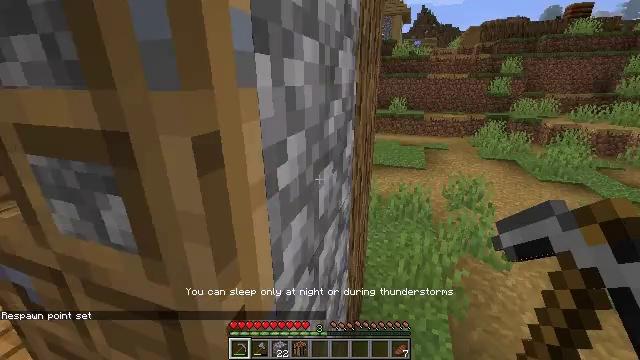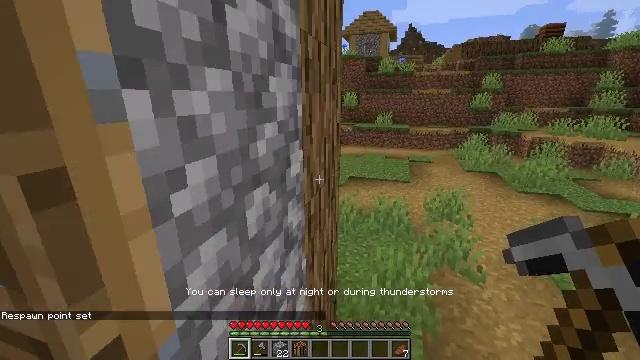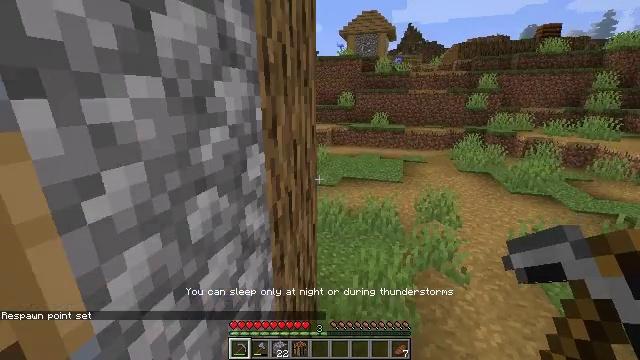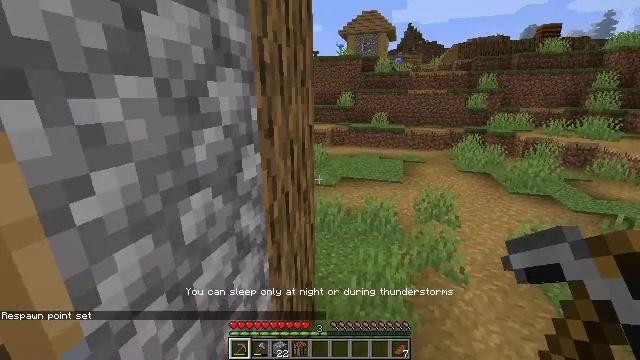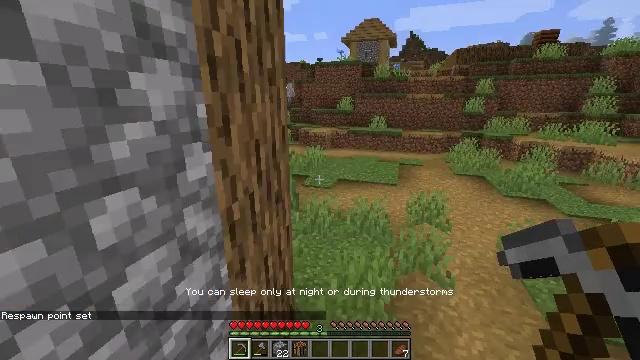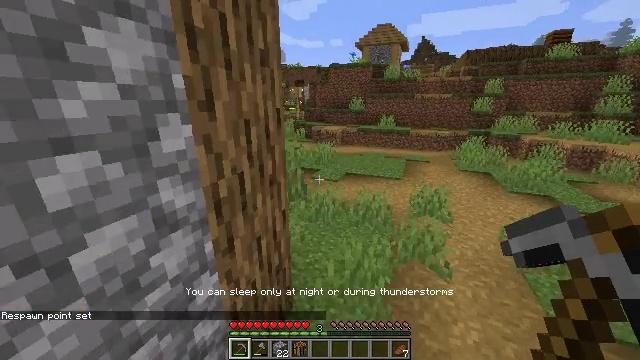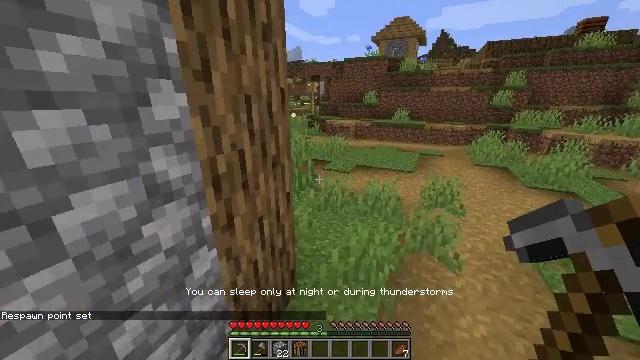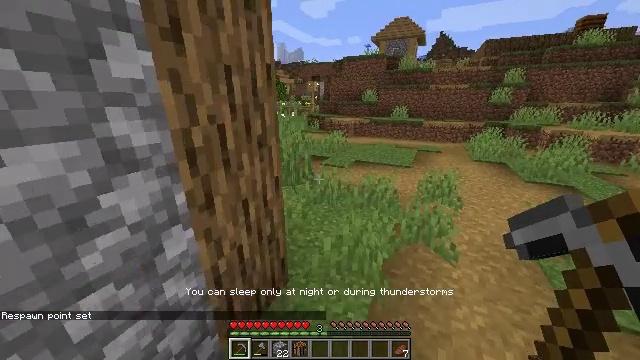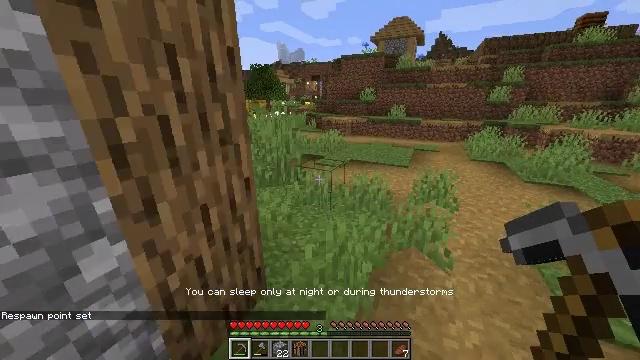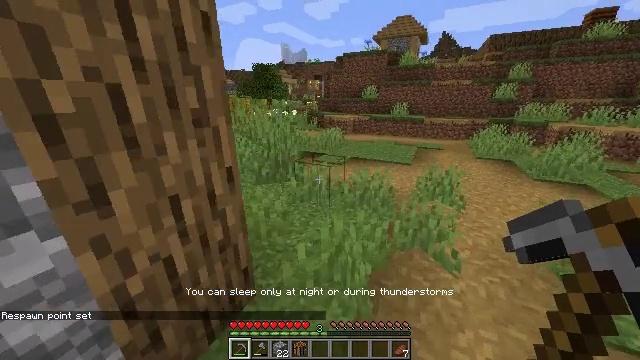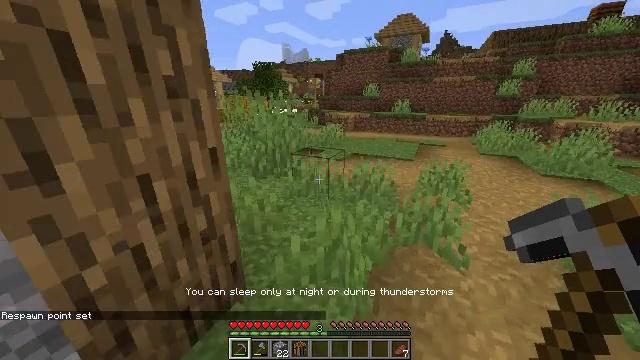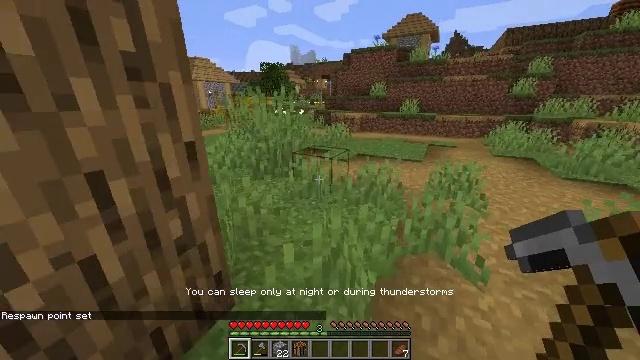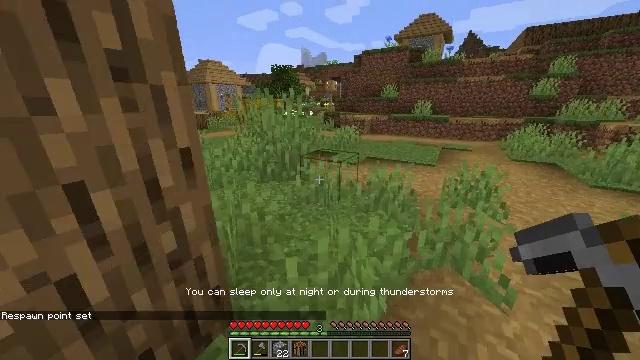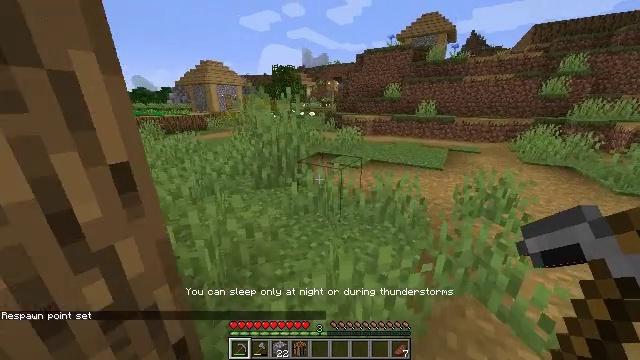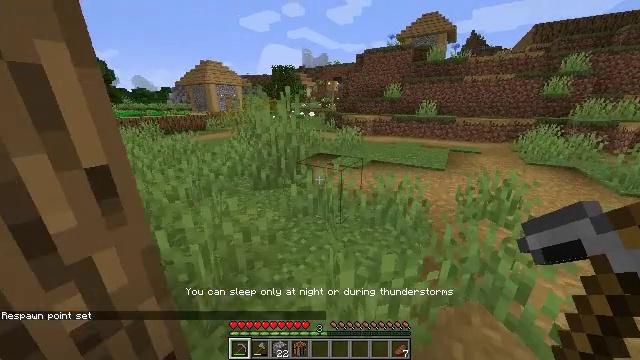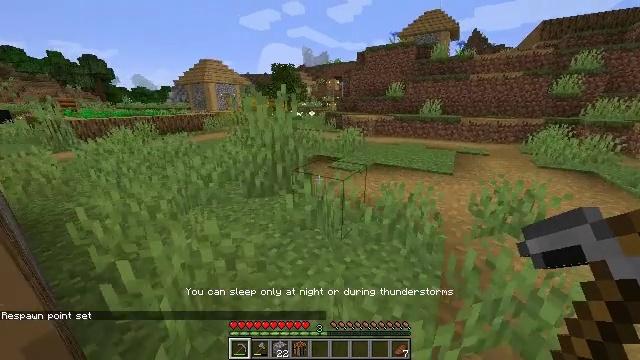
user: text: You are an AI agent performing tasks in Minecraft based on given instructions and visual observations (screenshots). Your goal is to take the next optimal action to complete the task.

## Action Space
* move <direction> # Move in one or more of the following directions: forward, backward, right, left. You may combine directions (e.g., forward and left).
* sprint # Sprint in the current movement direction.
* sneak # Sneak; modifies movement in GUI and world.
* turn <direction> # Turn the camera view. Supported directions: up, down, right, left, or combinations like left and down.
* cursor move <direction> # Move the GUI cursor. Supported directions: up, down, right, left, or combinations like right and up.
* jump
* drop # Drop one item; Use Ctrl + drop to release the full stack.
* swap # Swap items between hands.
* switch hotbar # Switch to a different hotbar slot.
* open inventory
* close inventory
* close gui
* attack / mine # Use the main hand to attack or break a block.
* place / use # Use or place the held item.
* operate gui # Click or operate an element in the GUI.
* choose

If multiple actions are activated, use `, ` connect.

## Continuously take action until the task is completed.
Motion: motion action
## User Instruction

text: Remove the white bed from its place.
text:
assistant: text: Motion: move right, turn right and up
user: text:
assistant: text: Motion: move right
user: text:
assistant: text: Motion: move forward and move right, sprint
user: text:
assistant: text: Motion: move forward and move right, sprint, turn left
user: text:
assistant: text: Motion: move forward and move right, sprint, turn left and down
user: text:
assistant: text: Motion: move forward and move right, sprint, turn left and down
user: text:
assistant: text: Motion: move forward, sprint
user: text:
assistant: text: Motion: move forward, sprint
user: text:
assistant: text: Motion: move forward, sprint
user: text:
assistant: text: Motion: move forward, sprint
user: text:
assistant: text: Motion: move forward, sprint, turn left
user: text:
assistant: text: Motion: move forward, sprint, turn left
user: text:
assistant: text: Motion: move forward, sprint
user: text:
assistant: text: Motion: move forward, sprint
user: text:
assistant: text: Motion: move forward, sprint
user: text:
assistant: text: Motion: move forward, sprint, turn left
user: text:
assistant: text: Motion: move forward, sprint, turn left
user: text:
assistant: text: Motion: move forward, sprint, turn left
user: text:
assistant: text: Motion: move forward, sprint, turn left
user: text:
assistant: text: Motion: move forward, sprint, jump
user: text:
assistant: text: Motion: move forward, sprint, jump
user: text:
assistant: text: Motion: move forward, sprint, turn left, jump
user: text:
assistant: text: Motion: move forward, sprint, turn left, jump
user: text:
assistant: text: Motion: move forward, sprint, turn left, jump
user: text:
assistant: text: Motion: move forward, sprint, turn left, jump
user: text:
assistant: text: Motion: move forward, sprint, turn up, jump
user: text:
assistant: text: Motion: move forward, sprint
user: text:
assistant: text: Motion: move forward, sprint
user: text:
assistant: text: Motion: move forward, sprint, jump
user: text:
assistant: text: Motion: move forward, sprint, jump